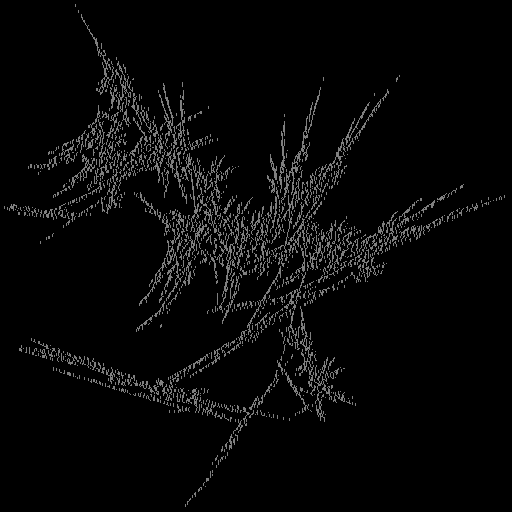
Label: groundpine